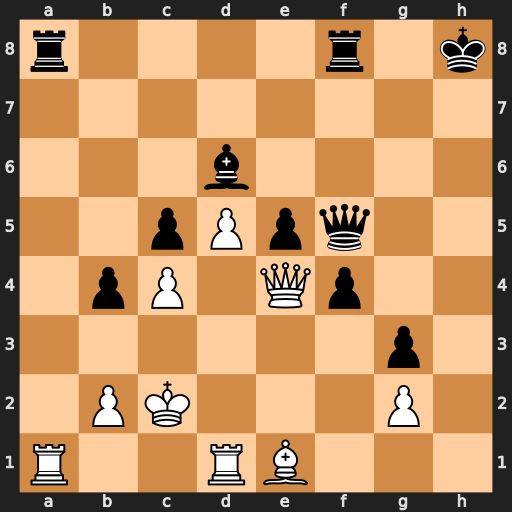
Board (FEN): r4r1k/8/3b4/2pPpq2/1pP1Qp2/6p1/1PK3P1/R2RB3
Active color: w
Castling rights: -
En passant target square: -
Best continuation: Qxf5 Rxf5 Rxa8+